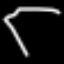
Label: diamond